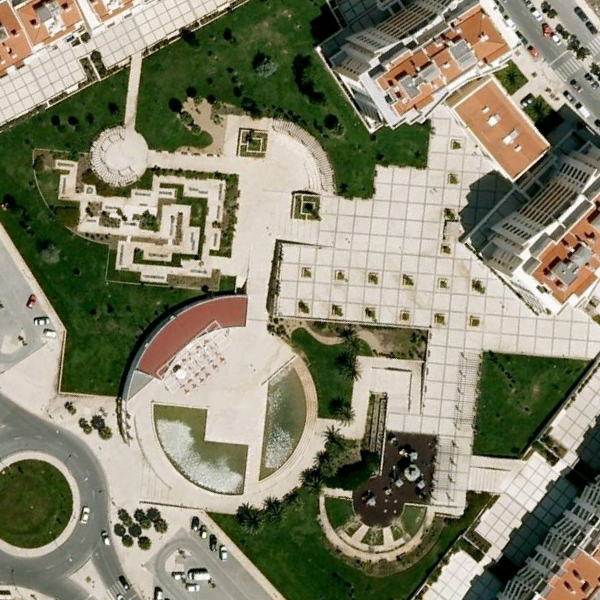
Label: Square